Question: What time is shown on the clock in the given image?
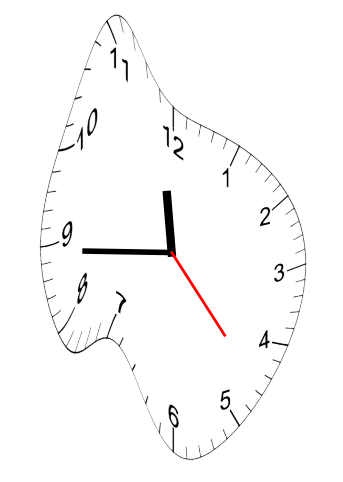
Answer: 11:44:23